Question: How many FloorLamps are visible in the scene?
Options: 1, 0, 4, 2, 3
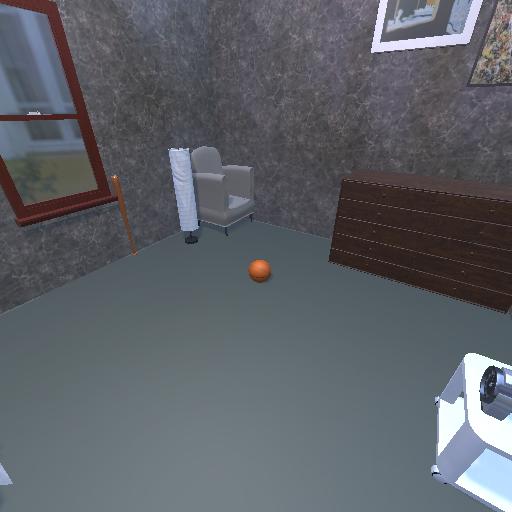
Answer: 1